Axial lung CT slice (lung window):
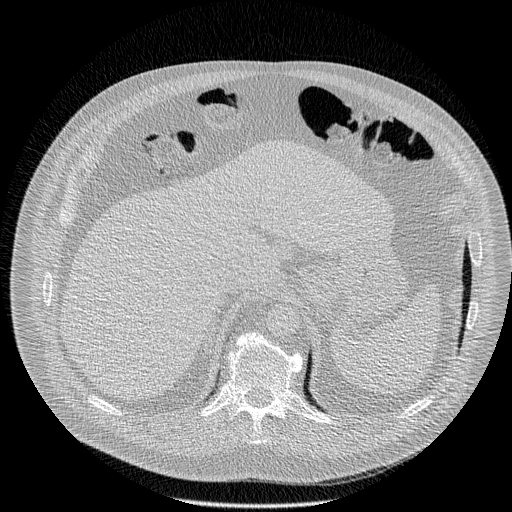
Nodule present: no